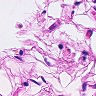
Metastatic tissue present: no